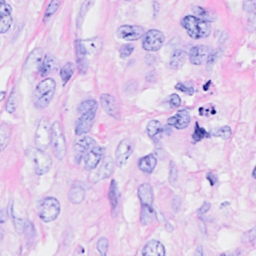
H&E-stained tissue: Breast